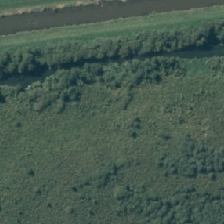
Land cover: herbaceous_freshwater_vege